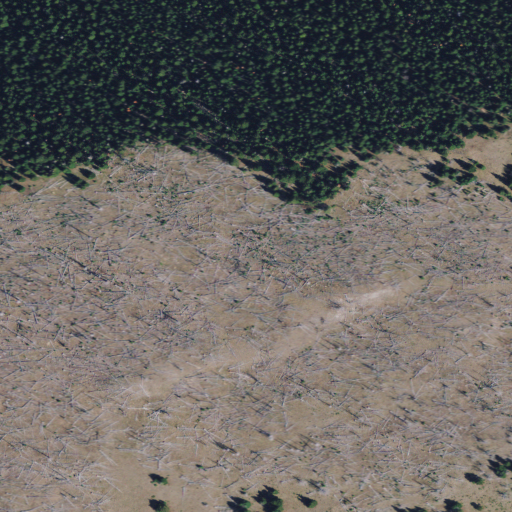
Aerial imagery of ridge(s) in Montana named Burnt Ridge containing evergreen forest, grassland, shrub, and deciduous forest